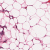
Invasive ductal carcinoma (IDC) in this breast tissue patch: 0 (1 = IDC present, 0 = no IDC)